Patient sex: M
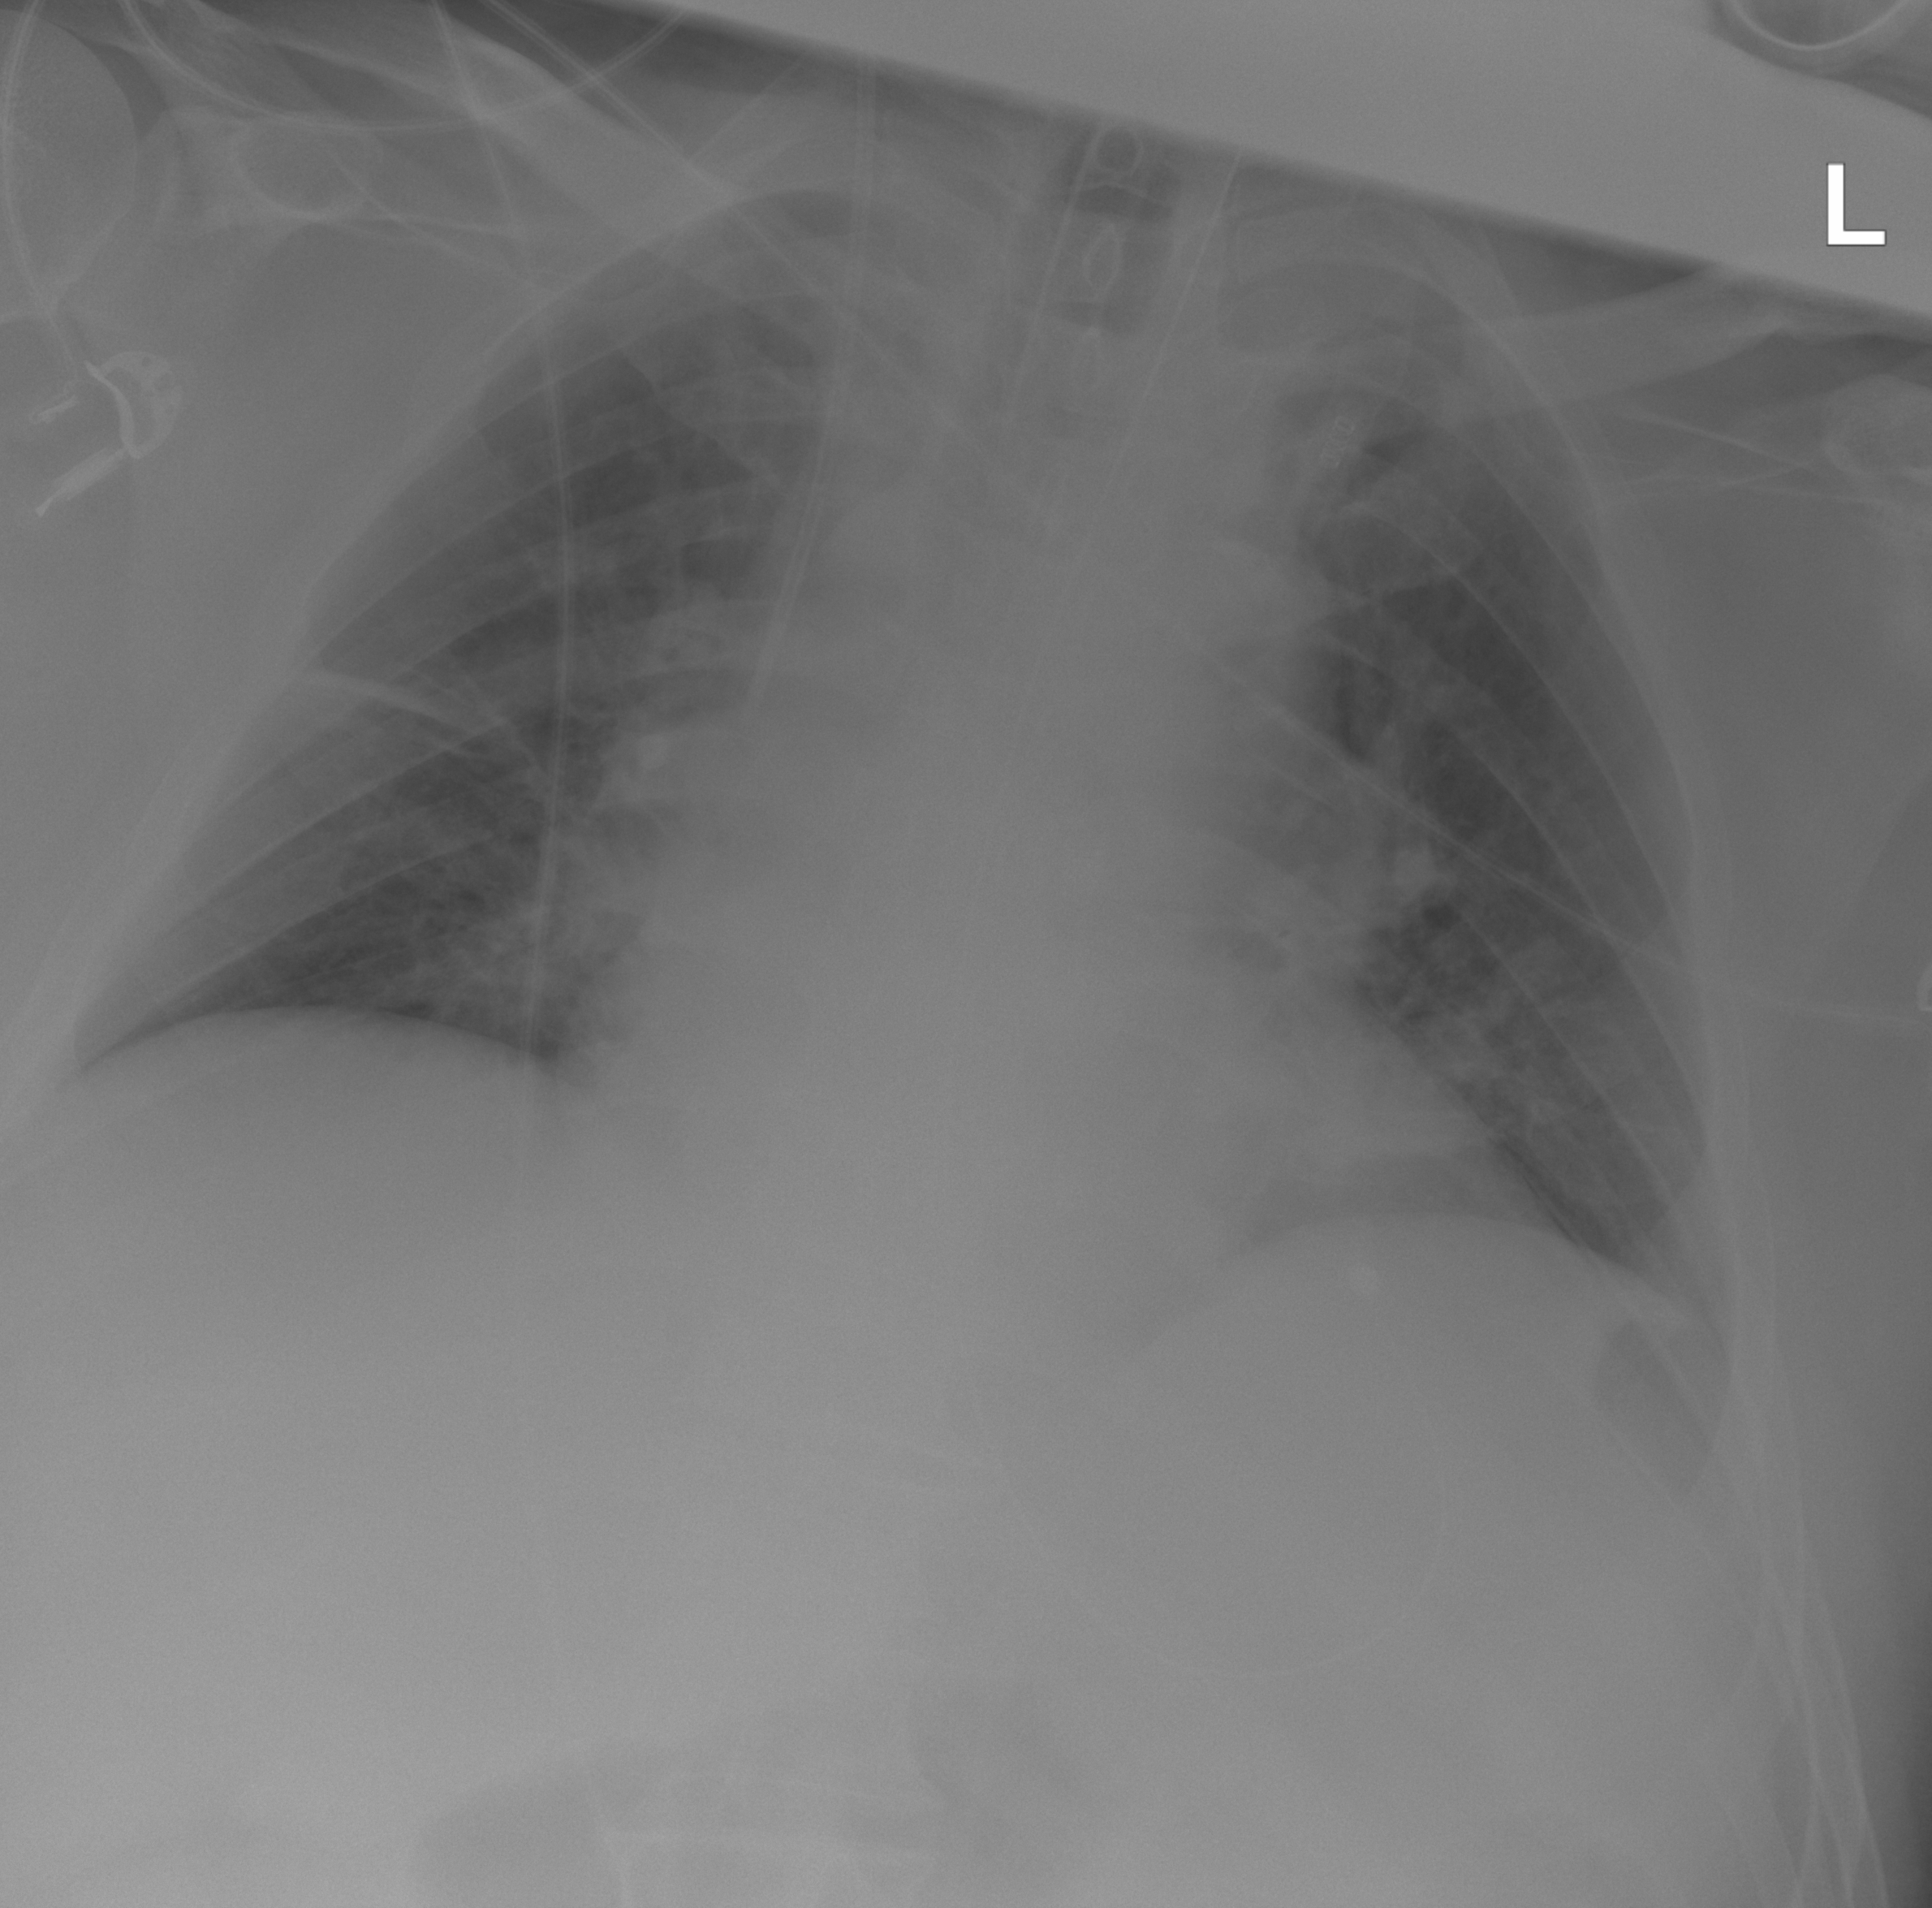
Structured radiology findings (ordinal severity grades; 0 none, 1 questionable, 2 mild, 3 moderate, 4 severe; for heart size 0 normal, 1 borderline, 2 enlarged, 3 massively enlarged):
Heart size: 1
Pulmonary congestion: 0
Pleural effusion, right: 1
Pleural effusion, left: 0
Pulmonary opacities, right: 0
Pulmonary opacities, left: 0
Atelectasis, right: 0
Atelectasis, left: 0